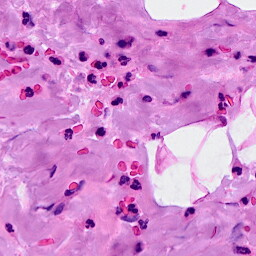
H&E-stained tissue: Breast